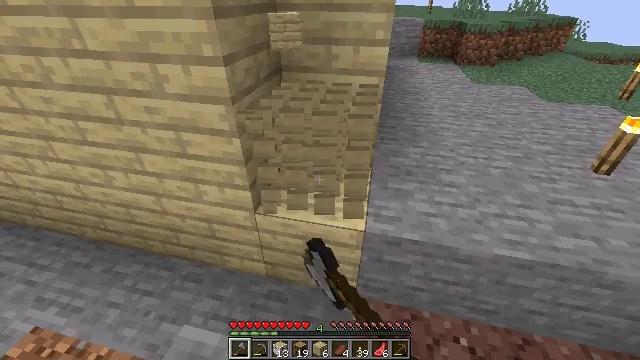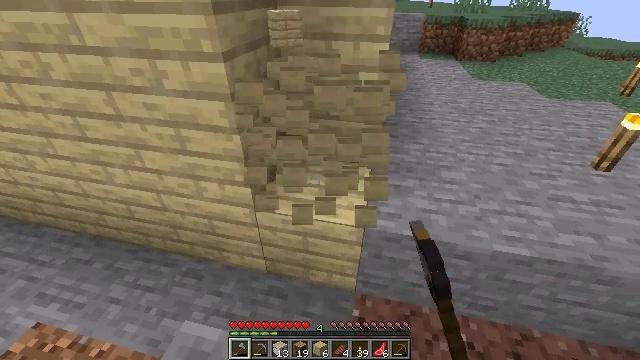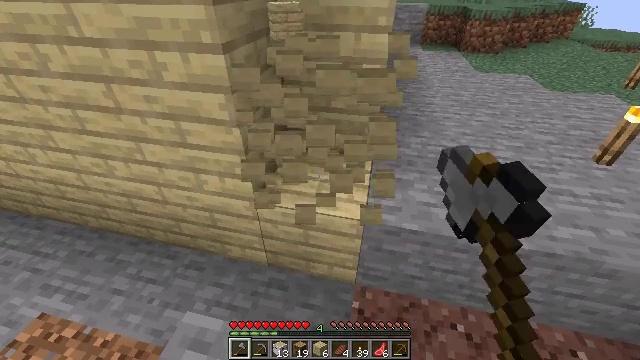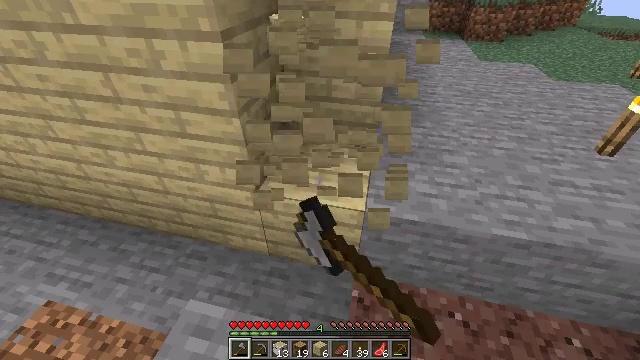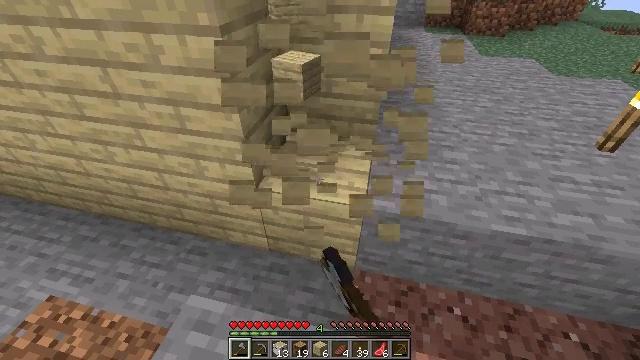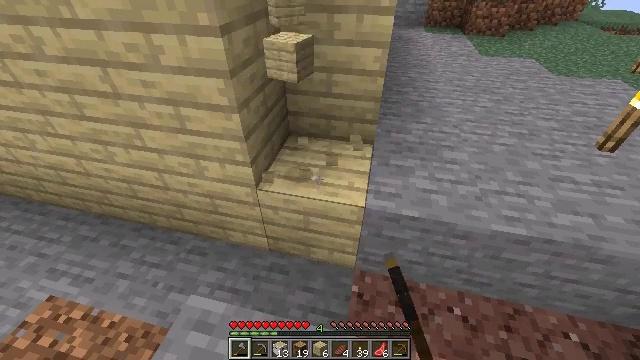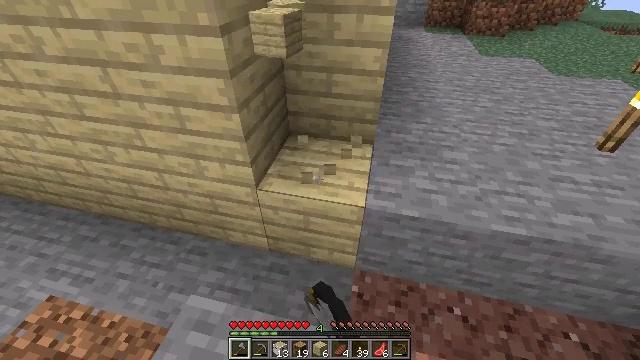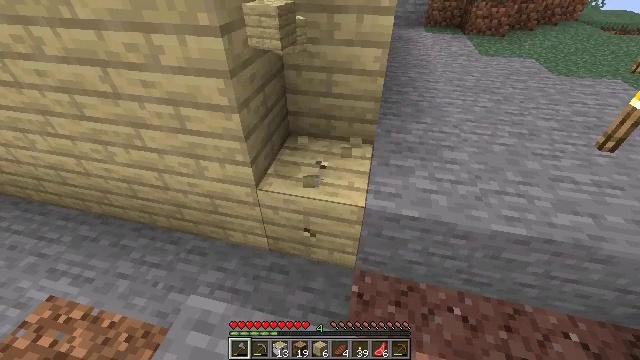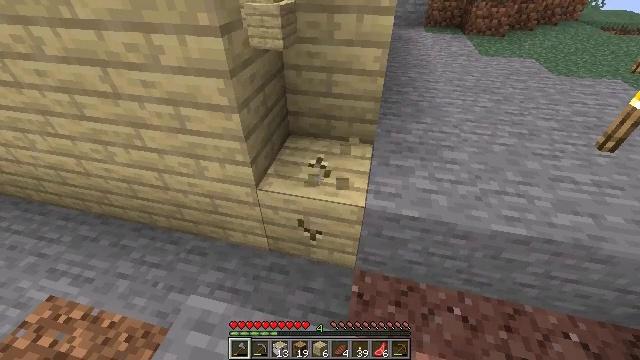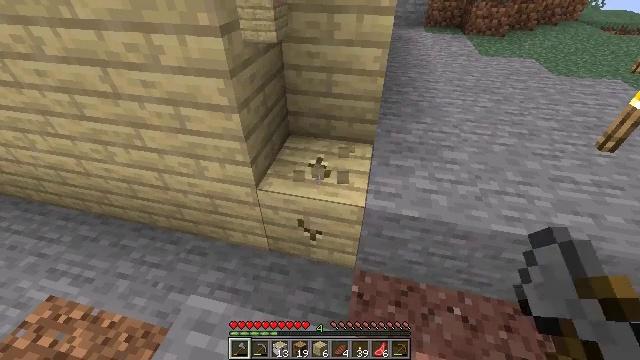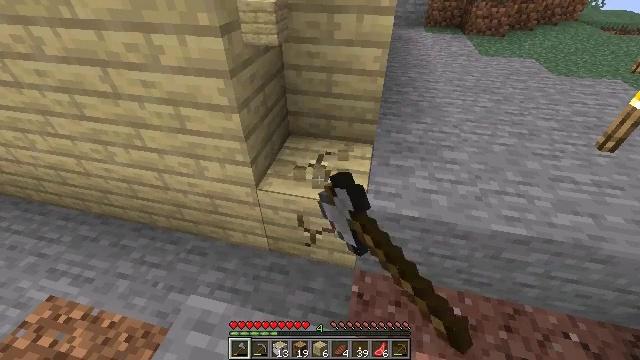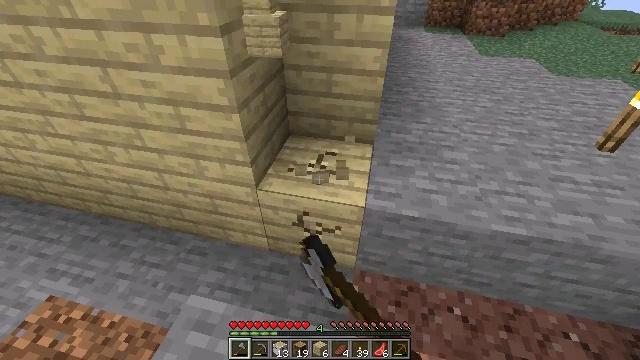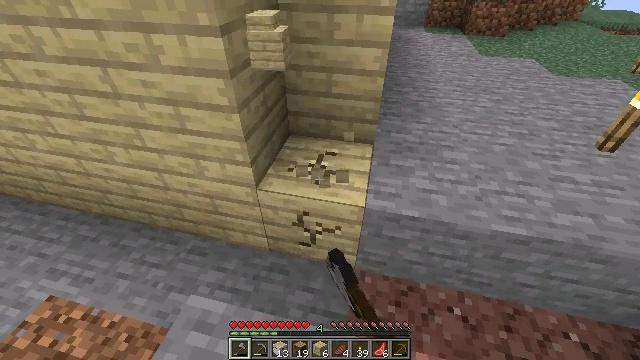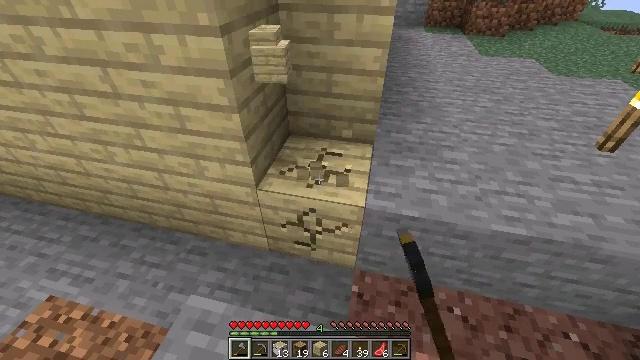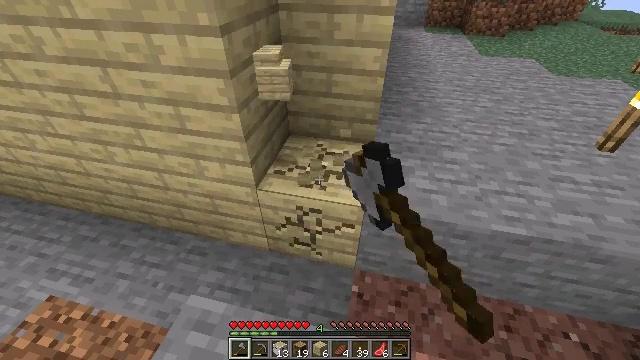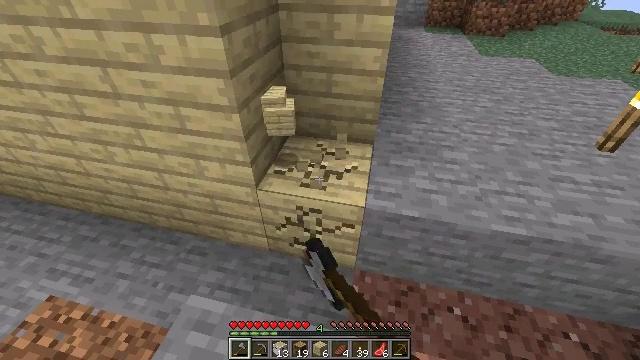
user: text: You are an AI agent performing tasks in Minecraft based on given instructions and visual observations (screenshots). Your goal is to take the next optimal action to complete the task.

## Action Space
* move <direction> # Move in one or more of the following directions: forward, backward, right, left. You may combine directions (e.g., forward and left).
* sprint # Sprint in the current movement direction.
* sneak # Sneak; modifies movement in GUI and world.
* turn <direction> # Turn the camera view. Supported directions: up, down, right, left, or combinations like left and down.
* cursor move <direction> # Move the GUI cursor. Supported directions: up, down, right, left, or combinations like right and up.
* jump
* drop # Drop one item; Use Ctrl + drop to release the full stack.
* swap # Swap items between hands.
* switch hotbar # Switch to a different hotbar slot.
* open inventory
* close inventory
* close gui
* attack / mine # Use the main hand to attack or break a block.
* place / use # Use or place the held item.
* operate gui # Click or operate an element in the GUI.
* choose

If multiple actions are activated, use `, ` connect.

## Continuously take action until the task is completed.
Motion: motion action
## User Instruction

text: Attack the birch planks to recycle them.
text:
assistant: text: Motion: attack / mine
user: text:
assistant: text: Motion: turn down, attack / mine
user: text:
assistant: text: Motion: turn down, attack / mine
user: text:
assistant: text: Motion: attack / mine
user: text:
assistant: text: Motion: attack / mine
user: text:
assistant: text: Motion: attack / mine
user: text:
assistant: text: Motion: attack / mine
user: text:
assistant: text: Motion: attack / mine
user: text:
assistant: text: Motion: attack / mine
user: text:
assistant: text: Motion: attack / mine
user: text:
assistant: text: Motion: attack / mine
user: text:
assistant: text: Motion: attack / mine
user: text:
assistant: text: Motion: attack / mine
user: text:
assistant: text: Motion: attack / mine
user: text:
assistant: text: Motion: attack / mine
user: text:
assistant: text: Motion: attack / mine
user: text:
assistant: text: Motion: attack / mine
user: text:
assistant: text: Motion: attack / mine
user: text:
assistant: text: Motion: attack / mine
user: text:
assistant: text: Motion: attack / mine
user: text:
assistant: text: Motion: attack / mine
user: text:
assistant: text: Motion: attack / mine
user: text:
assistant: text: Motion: move forward, attack / mine
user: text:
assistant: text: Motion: move forward, attack / mine
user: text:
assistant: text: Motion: attack / mine